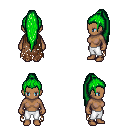
a pixel art fantasy rpg character, female body template, human, dark skin, brown tattered cape, white pants, green extra-long topknot hairstyle, four views (front, back, left, right), 2x2 character sprite sheet, small pixel art, hard edges, no anti-aliasing